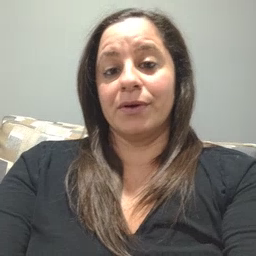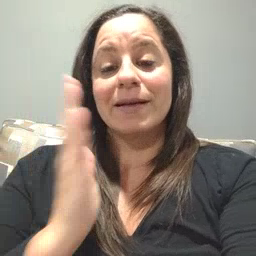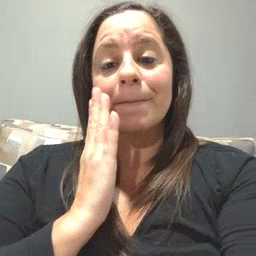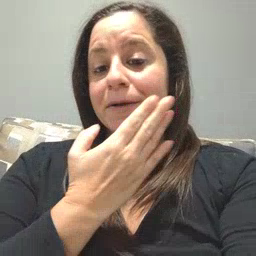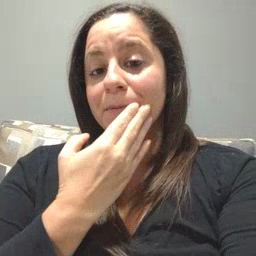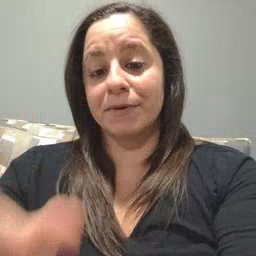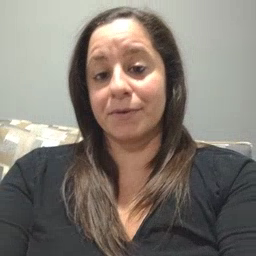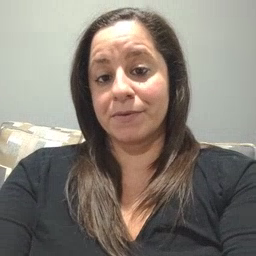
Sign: napkin